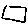
Label: square